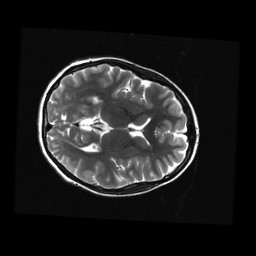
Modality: T2w
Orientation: axial
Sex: female
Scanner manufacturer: ge
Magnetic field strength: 3 T
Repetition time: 5 s
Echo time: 0.101 s